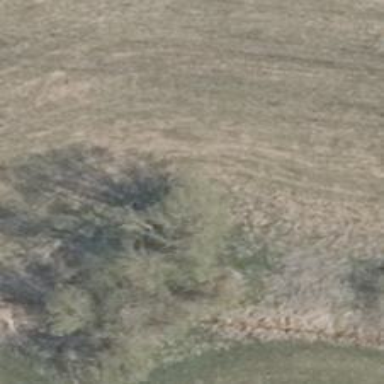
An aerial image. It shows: Row of trees in natural setting.